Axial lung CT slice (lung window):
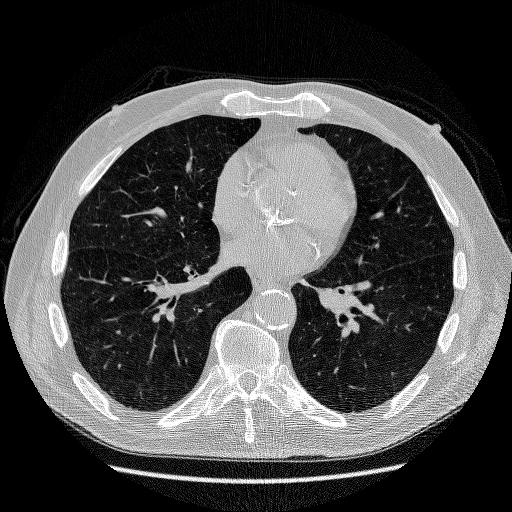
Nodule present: no